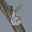
Label: 6